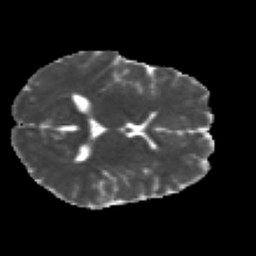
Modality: MD
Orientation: axial
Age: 26
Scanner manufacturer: siemens
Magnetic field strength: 3 T
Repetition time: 2.2 s
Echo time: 0.084 s